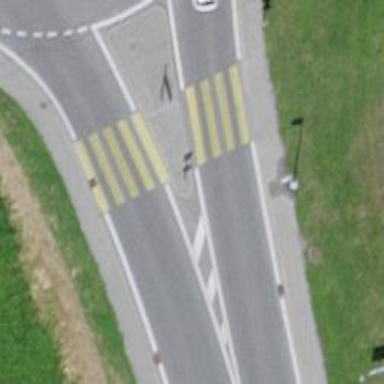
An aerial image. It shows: Zebra crossing with central island. It is uncontrolled and marked crossing.